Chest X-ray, PA view. Patient: 51 years old, sex M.
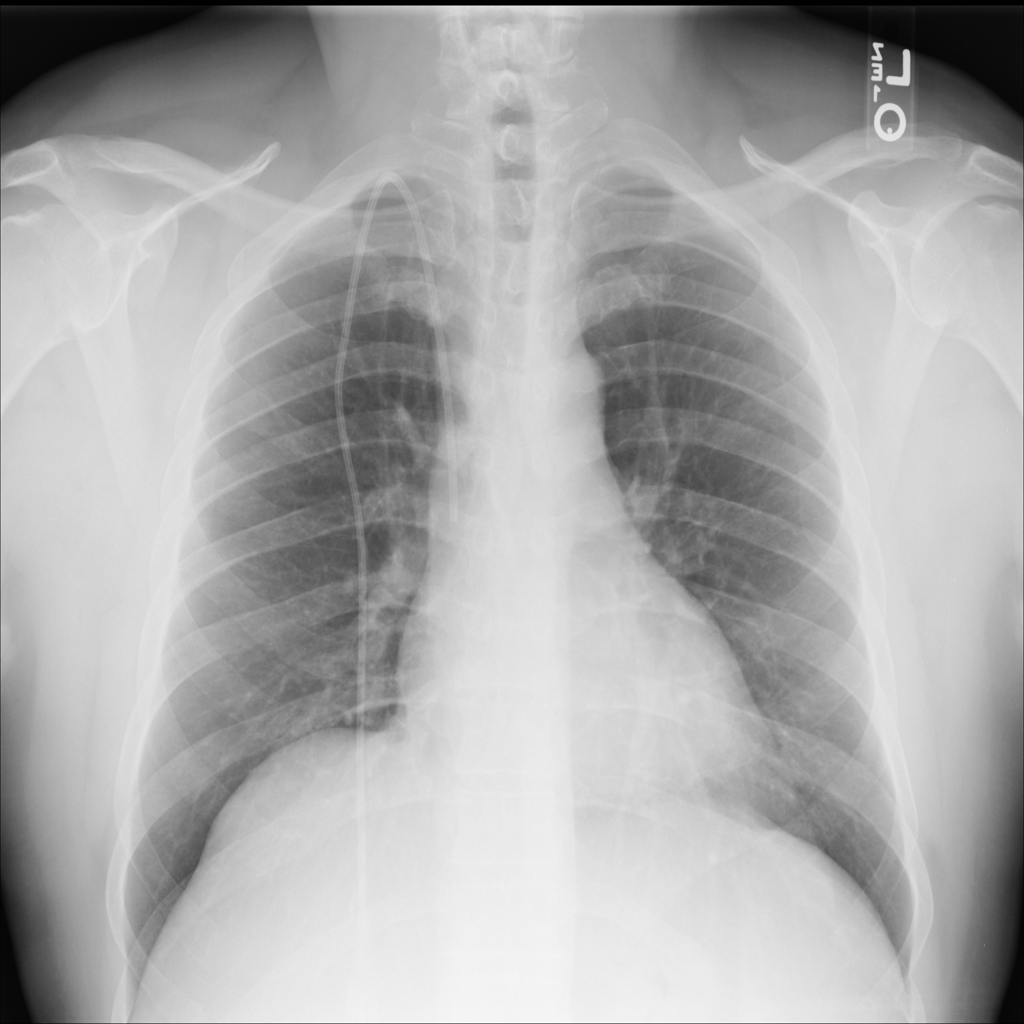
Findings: No Finding